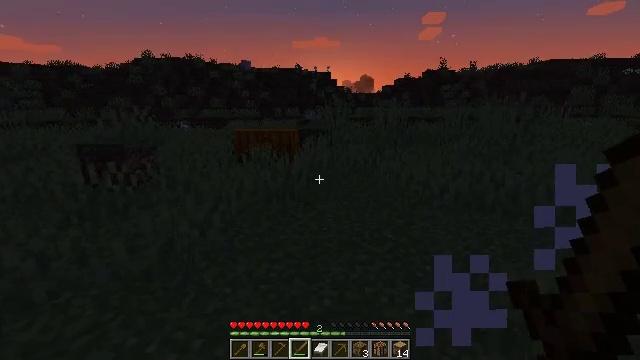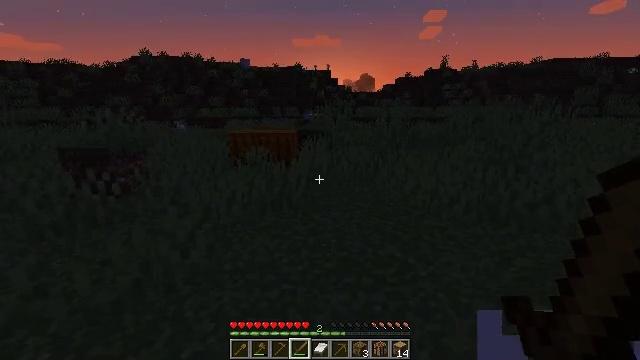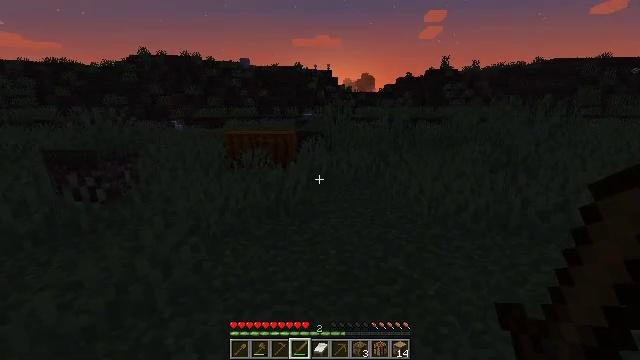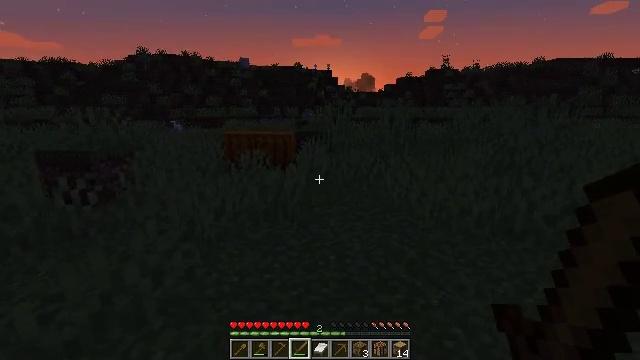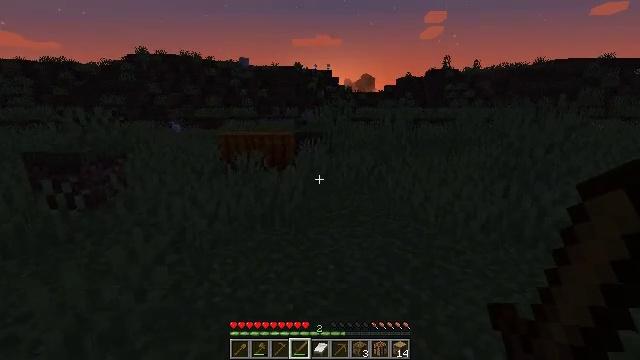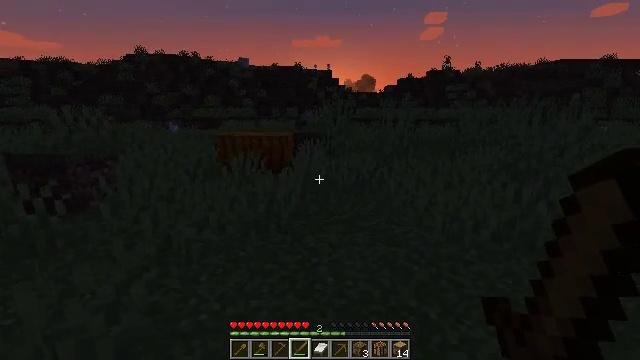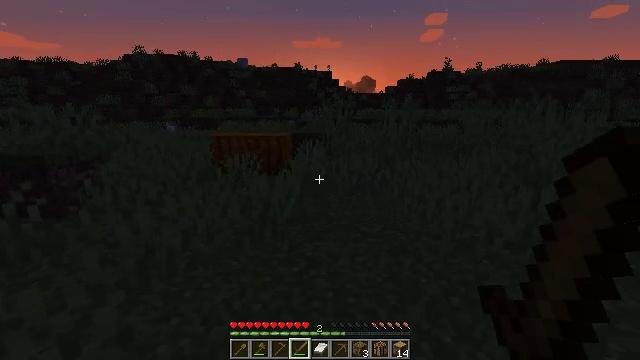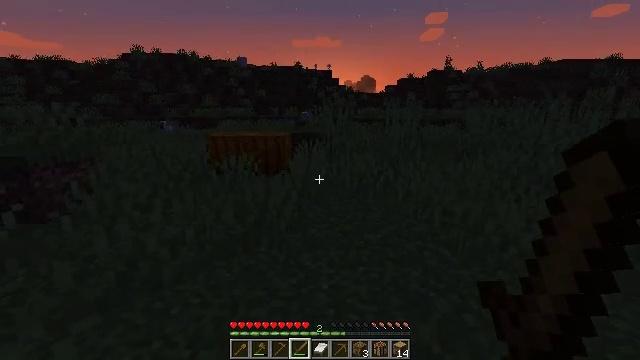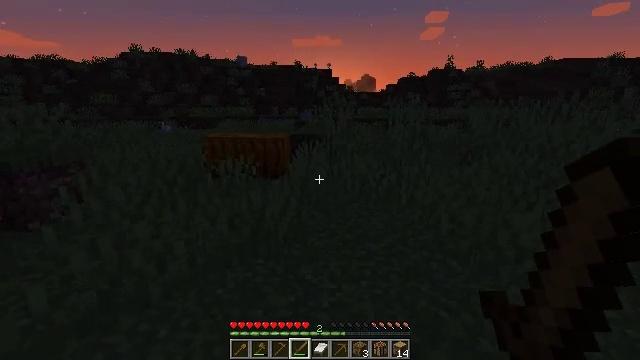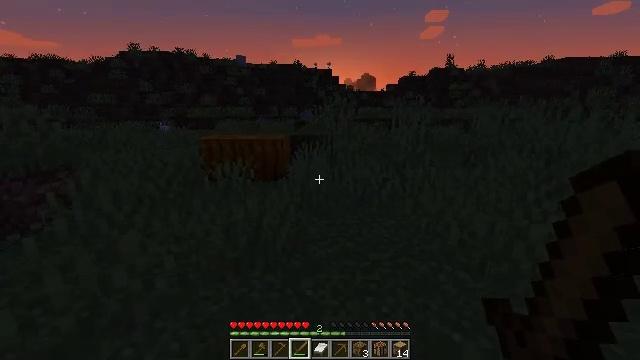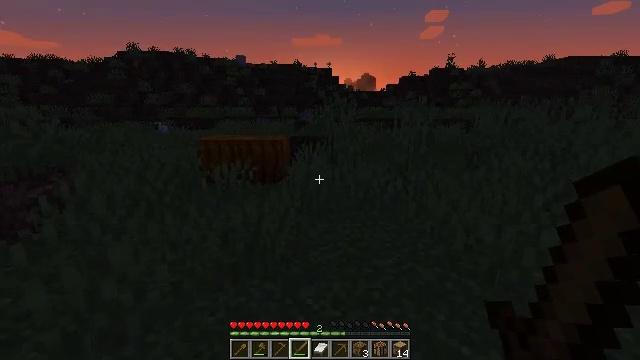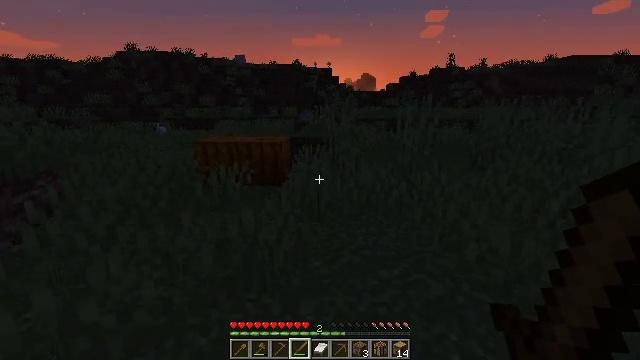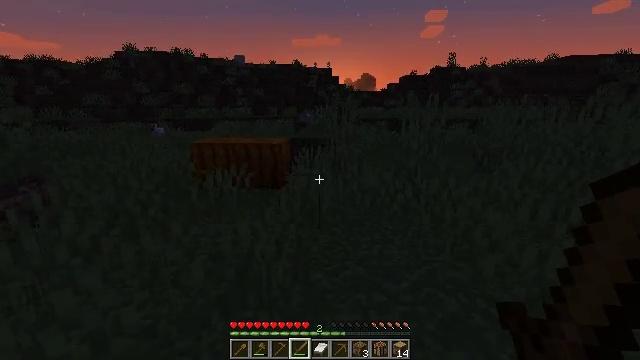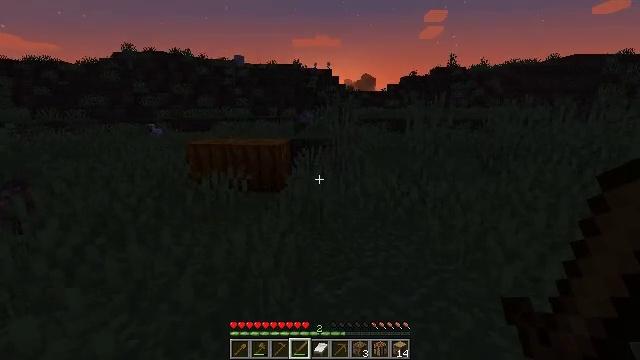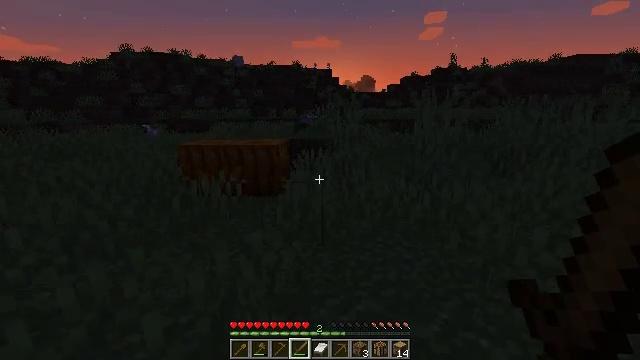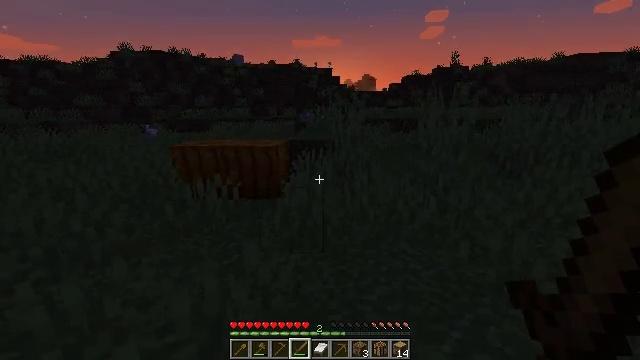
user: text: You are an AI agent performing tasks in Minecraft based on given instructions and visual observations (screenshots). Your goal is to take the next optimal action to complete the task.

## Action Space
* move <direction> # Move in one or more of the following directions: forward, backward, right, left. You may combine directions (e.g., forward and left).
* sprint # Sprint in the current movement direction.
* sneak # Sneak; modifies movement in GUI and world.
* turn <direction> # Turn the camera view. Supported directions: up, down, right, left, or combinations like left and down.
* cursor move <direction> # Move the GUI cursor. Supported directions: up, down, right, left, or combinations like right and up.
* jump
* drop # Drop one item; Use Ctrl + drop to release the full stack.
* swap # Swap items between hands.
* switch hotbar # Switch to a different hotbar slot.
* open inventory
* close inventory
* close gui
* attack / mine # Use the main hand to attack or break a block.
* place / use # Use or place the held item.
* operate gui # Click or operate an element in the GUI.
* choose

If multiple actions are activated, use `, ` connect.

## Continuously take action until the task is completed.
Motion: motion action
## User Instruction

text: Harvest a pumpkin from the field.
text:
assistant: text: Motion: move forward
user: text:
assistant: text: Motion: move forward
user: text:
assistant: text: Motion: move forward
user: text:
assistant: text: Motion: move forward
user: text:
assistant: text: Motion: move forward
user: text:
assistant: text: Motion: move forward
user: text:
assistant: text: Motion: move forward
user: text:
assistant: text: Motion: move forward
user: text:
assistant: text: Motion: move forward
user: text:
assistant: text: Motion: move forward
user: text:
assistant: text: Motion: move forward
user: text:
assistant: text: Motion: move forward
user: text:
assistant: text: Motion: move forward
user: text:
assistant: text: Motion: move forward
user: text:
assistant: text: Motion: move forward
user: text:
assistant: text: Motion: move forward
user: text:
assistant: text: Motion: move forward, turn left
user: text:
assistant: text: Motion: move forward, turn left
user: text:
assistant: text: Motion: move forward, turn left
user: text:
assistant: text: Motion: move forward, turn left
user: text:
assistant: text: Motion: move forward, turn left
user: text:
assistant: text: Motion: move forward
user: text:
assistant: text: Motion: move forward, turn left
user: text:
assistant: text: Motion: move forward, turn left and down
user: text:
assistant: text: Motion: move forward
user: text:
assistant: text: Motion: move forward
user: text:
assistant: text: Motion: move forward
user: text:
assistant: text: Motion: move forward
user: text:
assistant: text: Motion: move forward
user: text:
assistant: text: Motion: move forward